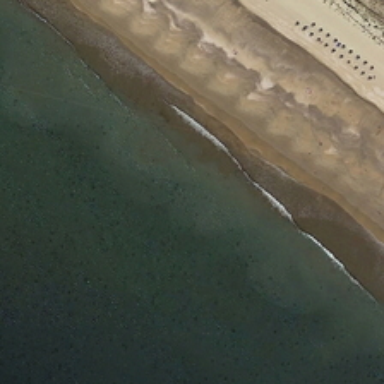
The sea beat the white spray on the beach .